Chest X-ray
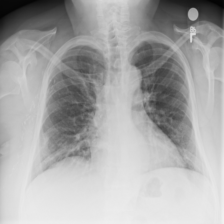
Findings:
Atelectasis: negative
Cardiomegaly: negative
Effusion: negative
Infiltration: negative
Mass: negative
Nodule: negative
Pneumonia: negative
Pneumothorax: negative
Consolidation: negative
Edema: negative
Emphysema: negative
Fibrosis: negative
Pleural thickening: negative
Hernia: negative